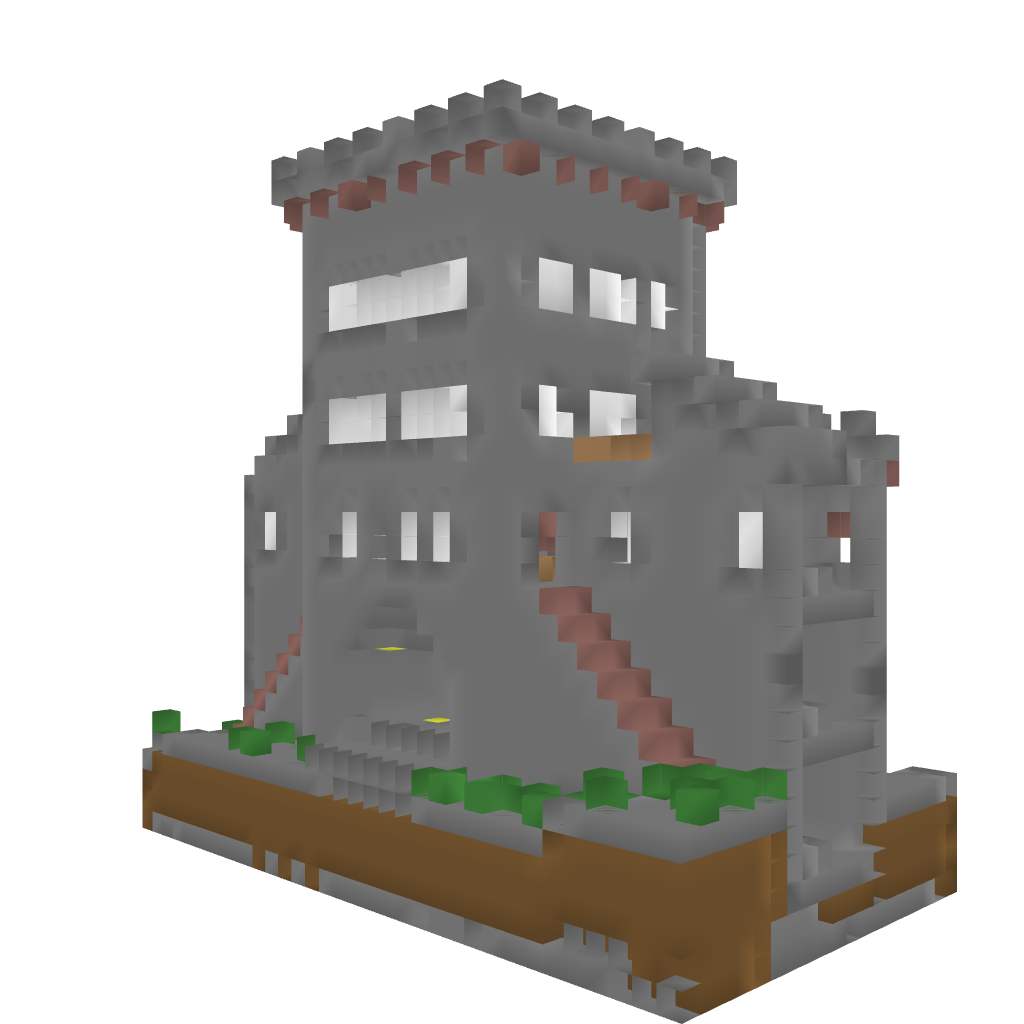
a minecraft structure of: Skin System redstone door (5 by 3 pistons) good quality